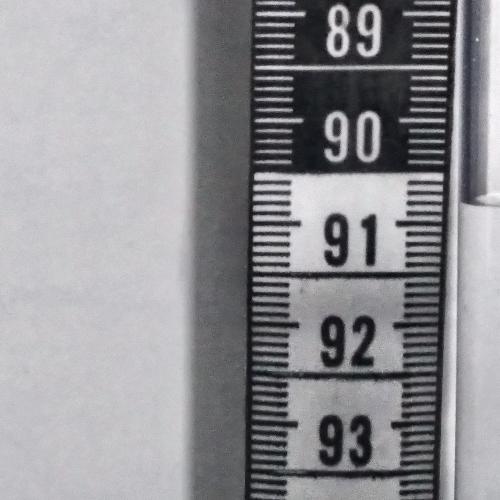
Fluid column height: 90.8 cm